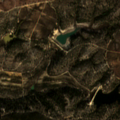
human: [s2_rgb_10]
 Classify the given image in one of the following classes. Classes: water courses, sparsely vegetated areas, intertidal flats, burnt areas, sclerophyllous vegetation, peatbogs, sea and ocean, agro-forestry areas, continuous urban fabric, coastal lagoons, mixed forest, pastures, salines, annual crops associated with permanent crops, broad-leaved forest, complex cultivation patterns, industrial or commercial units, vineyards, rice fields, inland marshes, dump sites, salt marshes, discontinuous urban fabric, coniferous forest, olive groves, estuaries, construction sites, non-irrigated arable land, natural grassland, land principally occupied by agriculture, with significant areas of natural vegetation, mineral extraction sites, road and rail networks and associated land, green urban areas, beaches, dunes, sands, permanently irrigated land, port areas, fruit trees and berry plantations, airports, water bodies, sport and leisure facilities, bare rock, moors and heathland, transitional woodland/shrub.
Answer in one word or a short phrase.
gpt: vineyards, broad-leaved forest, transitional woodland/shrub